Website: apple-inc
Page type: review-order
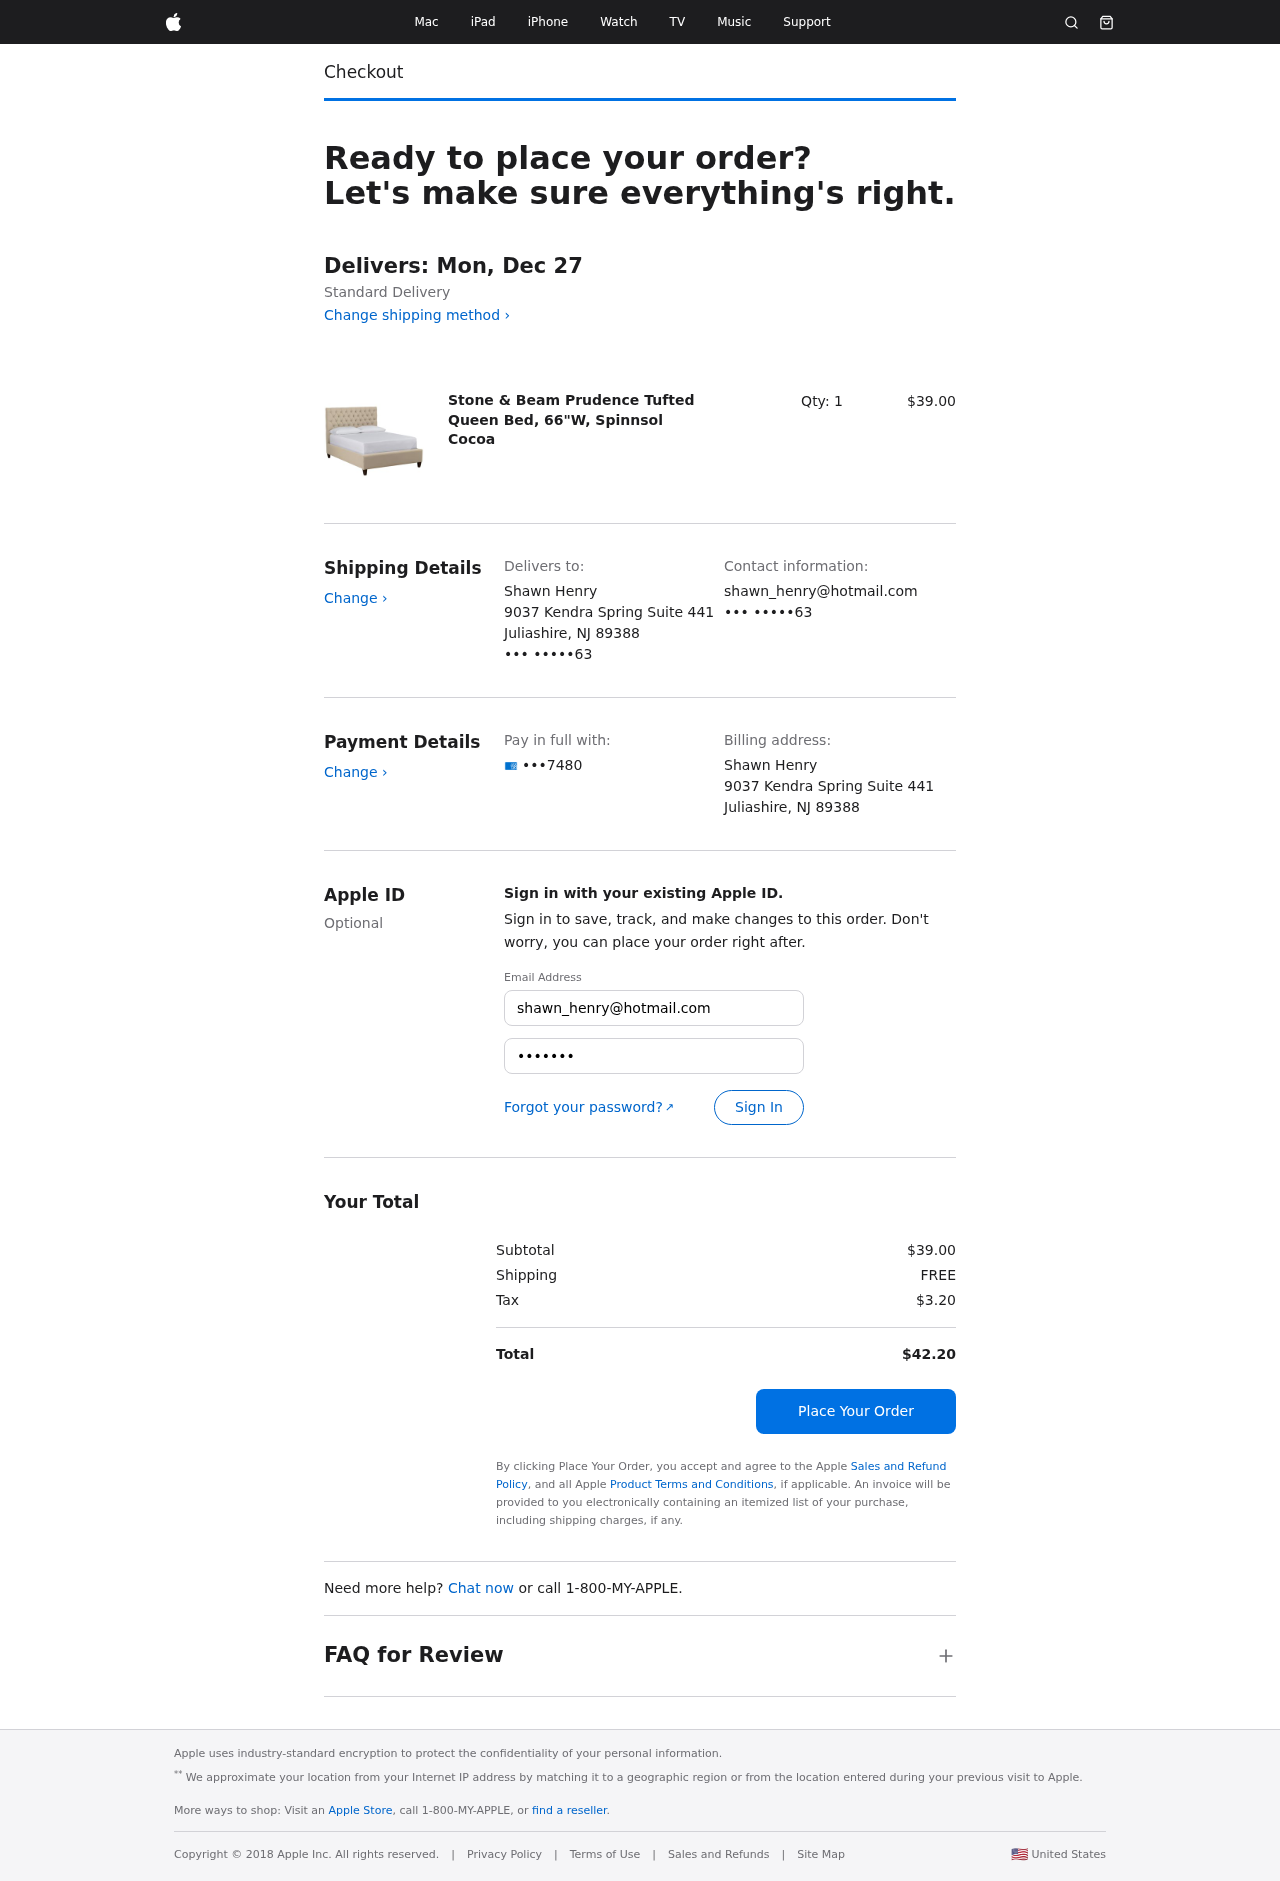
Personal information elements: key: PII_CARD_LAST4
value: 7480
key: PII_CITY_STATE_ZIP
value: Juliashire, NJ 89388
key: PII_EMAIL3
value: shawn_henry@hotmail.com
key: PII_FULLNAME
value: Shawn Henry
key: PII_PHONE_SUFFIX
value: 63
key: PII_STREET
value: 9037 Kendra Spring Suite 441
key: PII_EMAIL2
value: shawn_henry@hotmail.com
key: PII_PHONE_SUFFIX2
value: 63
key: PII_FULLNAME2
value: Shawn Henry
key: PII_STREET2
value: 9037 Kendra Spring Suite 441
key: PII_CITY_STATE_ZIP2
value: Juliashire, NJ 89388
Product elements: key: PRODUCT1_NAME
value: Stone & Beam Prudence Tufted Queen Bed, 66"W, Spinnsol Cocoa
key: PRODUCT1_PRICE
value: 39
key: PRODUCT1_QUANTITY
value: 1
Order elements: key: ORDER_DELIVERY_DATE
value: Delivers: Mon, Dec 27
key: ORDER_SUBTOTAL
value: $39.00
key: ORDER_SHIPPING_COST
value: FREE
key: ORDER_TAX
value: $3.20
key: ORDER_TOTAL
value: $42.20